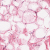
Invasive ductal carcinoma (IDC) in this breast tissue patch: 0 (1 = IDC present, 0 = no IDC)